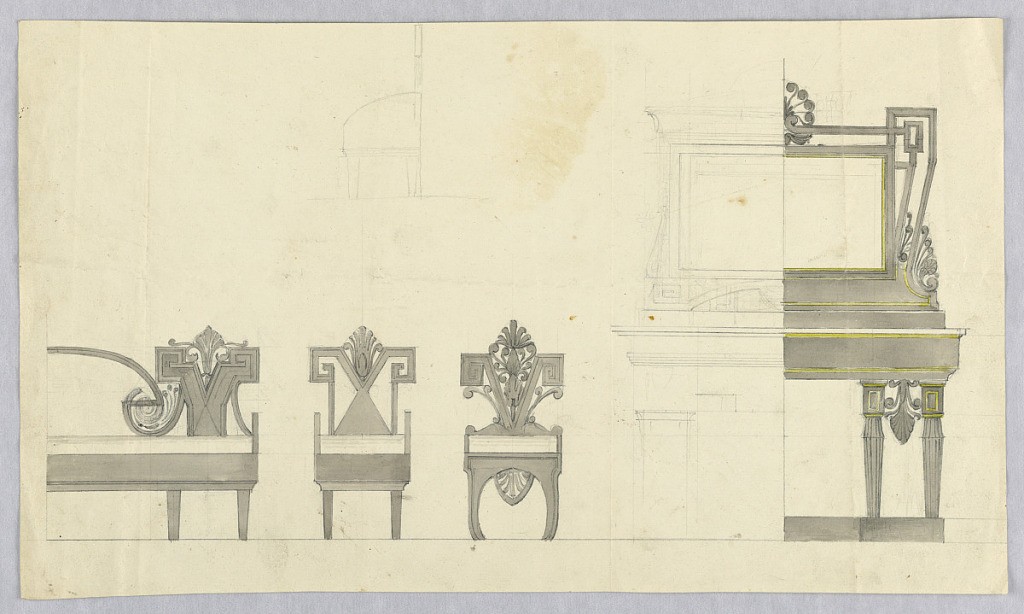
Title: Designs for a Sofa, Chairs, and Vanity Table
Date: mid- 19th century
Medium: Pen and black ink, brush and gray and yellow wash, graphite on off-white wove paper
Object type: Drawing
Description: Horizontal rectangle. Furniture design elevations in Neo-Greek style. At left is the right half of the sofa, supported by two legs. The chairs are seen from the front, the right one with curved legs. All three seats have the same upholstery. Above the two chairs is a rough outline of an armchair, seen from the side turned toward left. At right is the vanity table, whose left half is outlined in graphite as an alternative suggestion. No drawer is suggested. The two legs stand immediately on the floor at left and upon a base at right. A mirror is at the back.